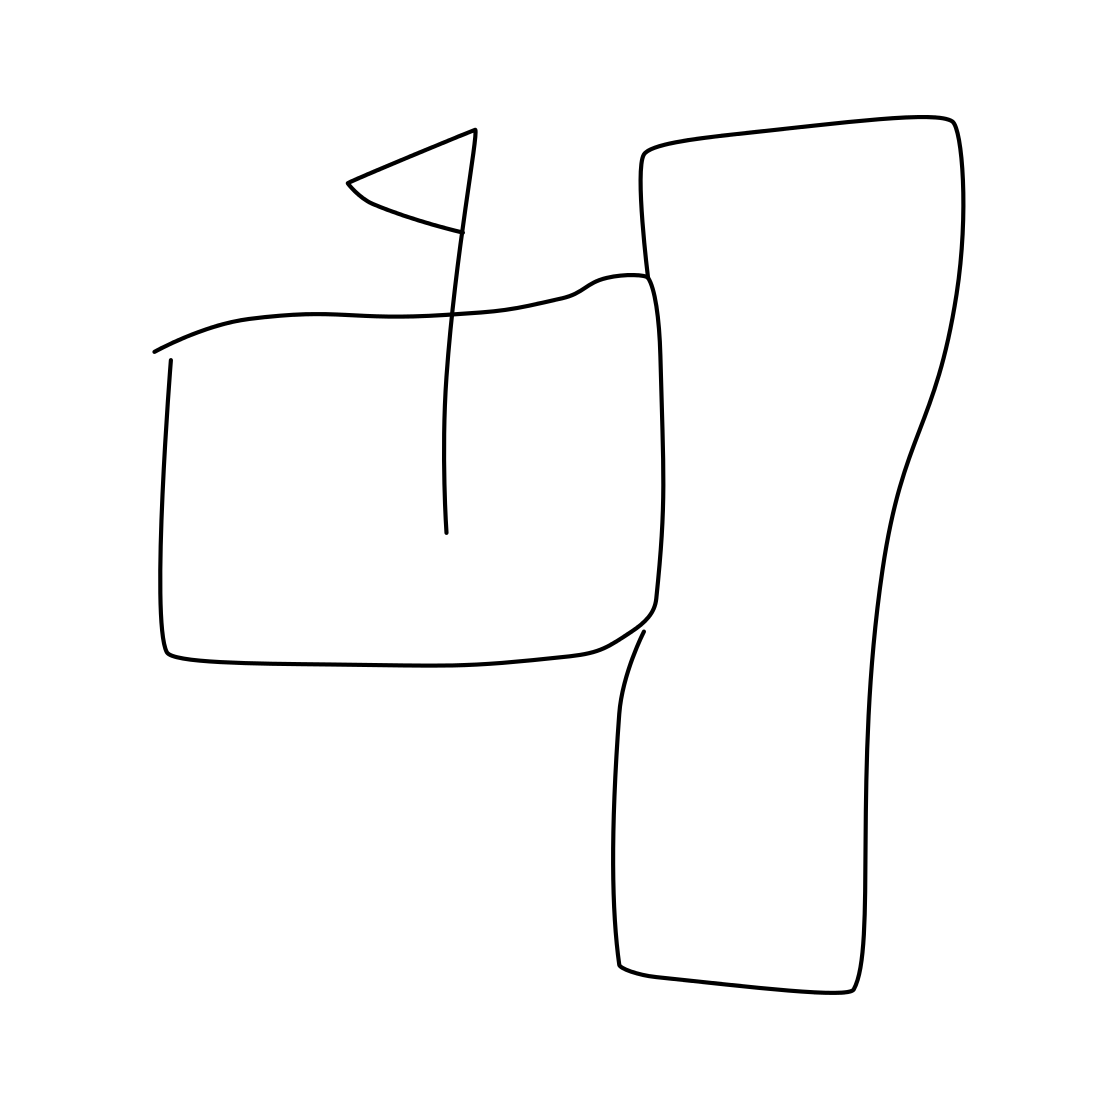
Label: mailbox